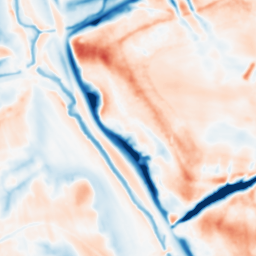
Category: multiscale
Decomposition family: dog
Decomposition parameters: sigma_low: 1
sigma_high: 10
Upsampling method: bilinear
Upsampling parameters: scale: 2
Upsampling scale: 2